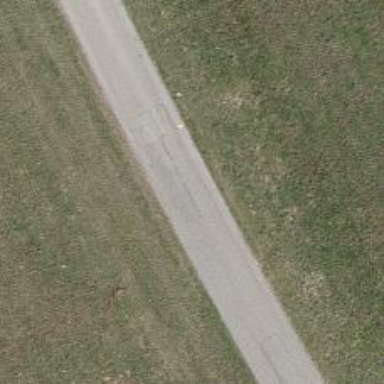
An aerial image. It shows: Unclassified road.